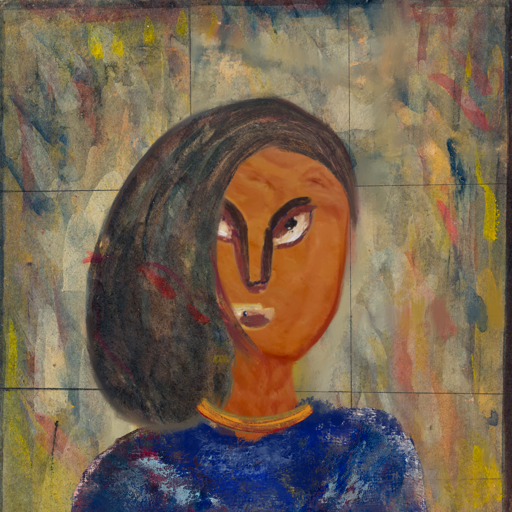
Background: GypsyMother, Head And Neck Front: Pious_Lady, Face Front: After_Raid, Bust: Irani, Hair Front: Gypsy_Mother, Head Accessory: Blank, Second Necklace: Blank, Necklace: Mother_And_Son_Son, Baby: Blank